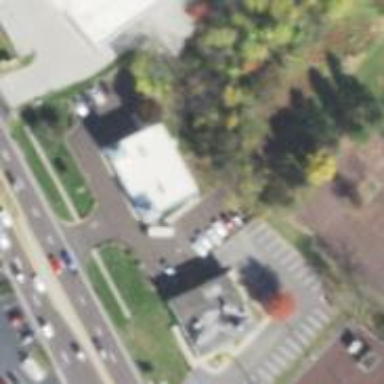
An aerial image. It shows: Healthcare clinic is depicted in the image.